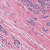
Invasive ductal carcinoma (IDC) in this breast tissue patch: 1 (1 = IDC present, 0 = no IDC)